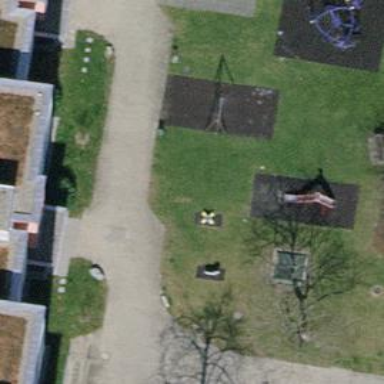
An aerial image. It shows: Playground area for leisure activities on the land.